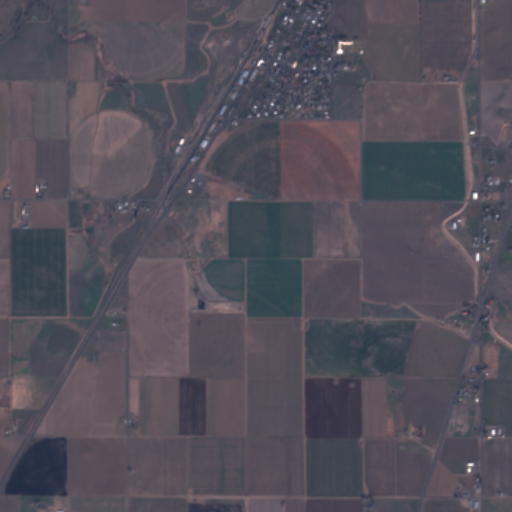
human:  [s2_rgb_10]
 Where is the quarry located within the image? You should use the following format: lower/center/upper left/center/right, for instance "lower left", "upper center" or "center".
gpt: There is no quarry in the image.